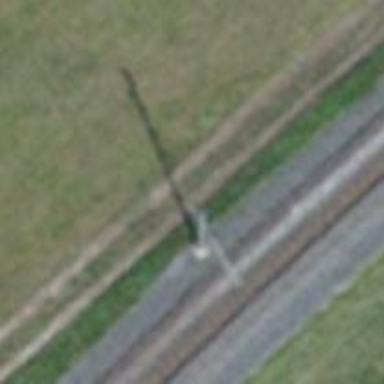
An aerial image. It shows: Power pole.